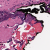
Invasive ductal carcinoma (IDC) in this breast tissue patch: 0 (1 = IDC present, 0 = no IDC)